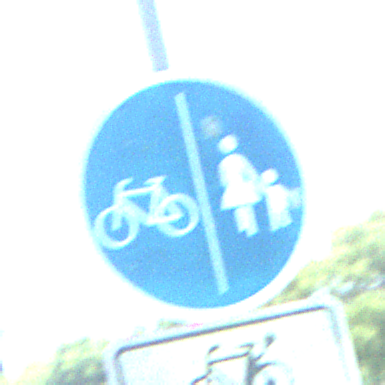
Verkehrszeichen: GetrennterRadUndGehwegRadwegLinks
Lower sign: EinspurigeFahrzeugeFrei6
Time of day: Midday
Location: Outdoor (Nature)
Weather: Clear
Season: Summer
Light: Natural